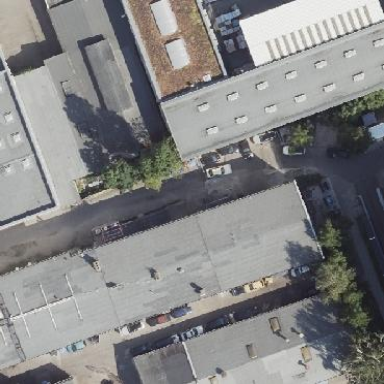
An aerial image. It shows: Commercial building.